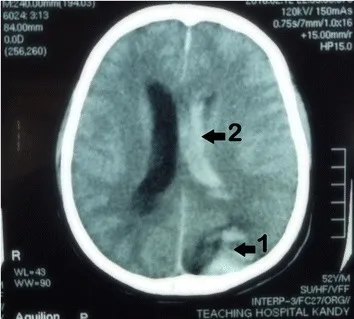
From NCCT-brain scan of the patient, intracerebral hemorrhage in the left occipital region (arrow1), to the left lateral ventricle (arrow2), and cerebral edema are evident.
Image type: radiology (ct)